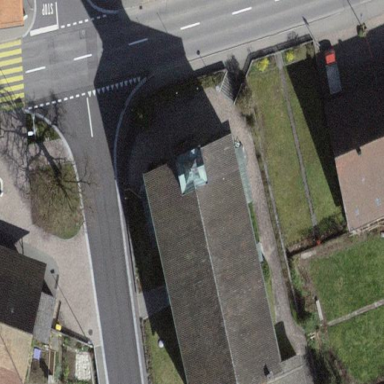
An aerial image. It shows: Building that serves as place of worship.